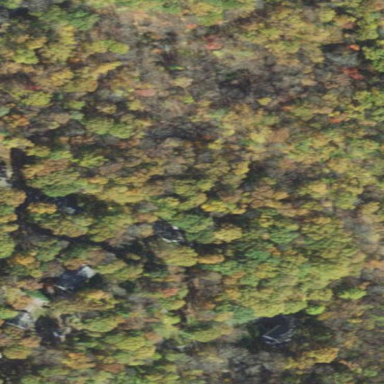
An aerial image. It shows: Existing Preserved Open Space in the woodland area.